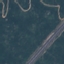
Label: Highway